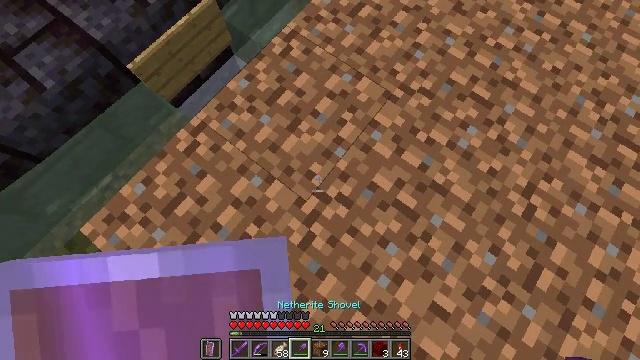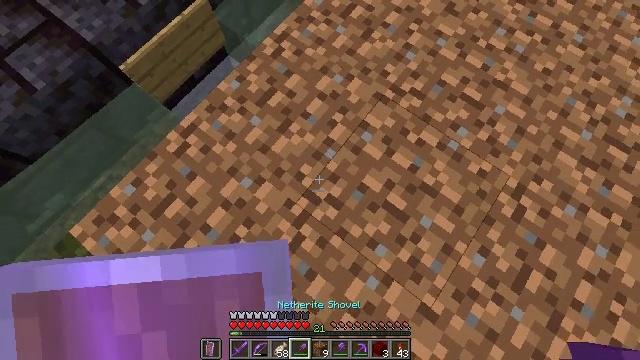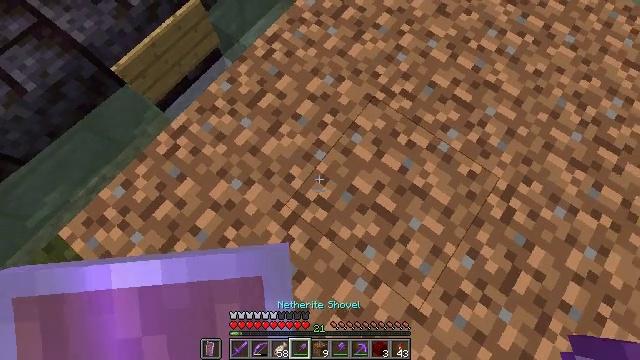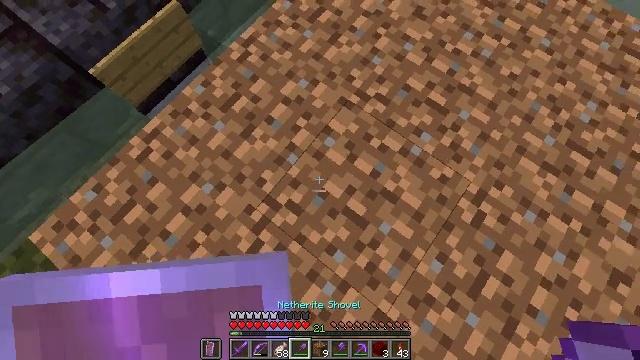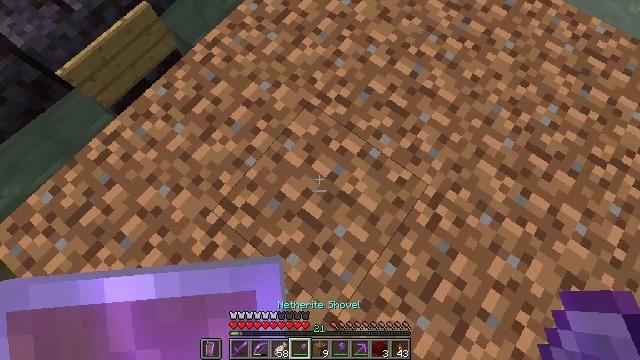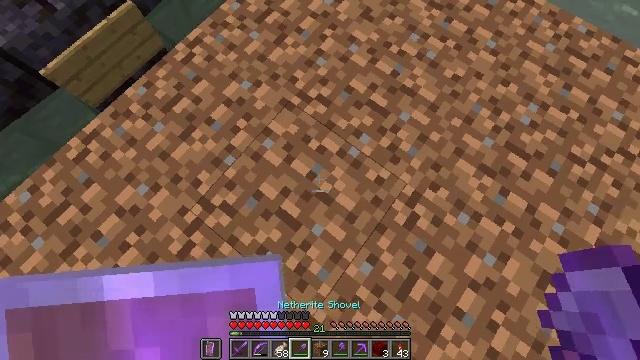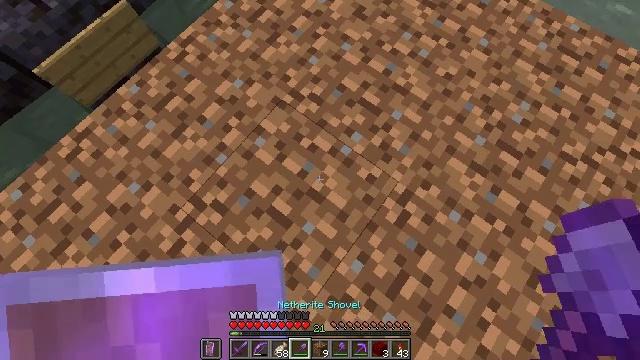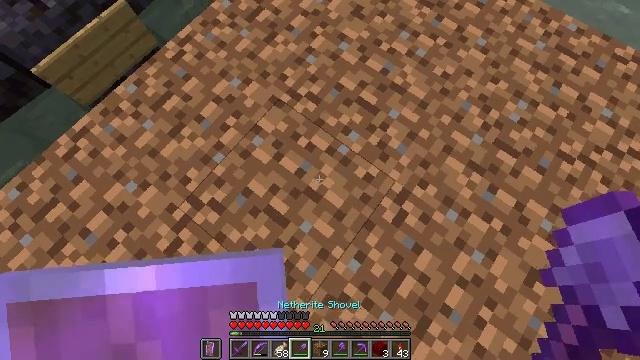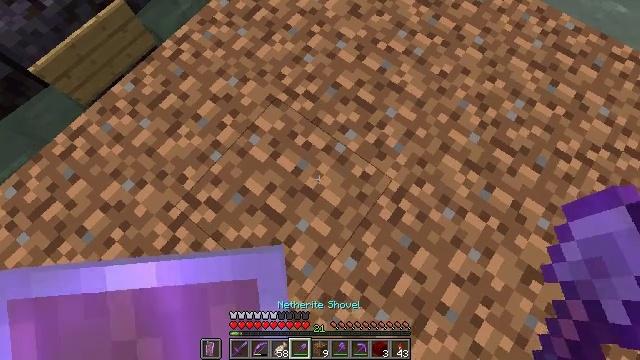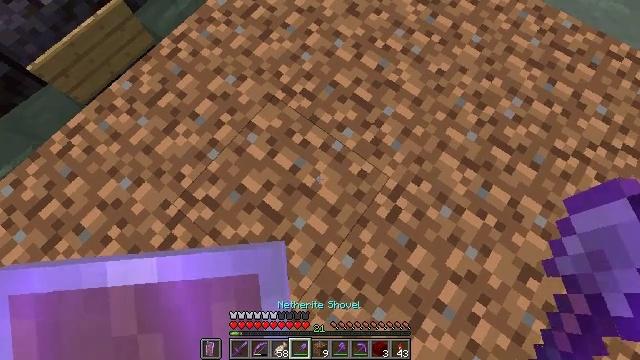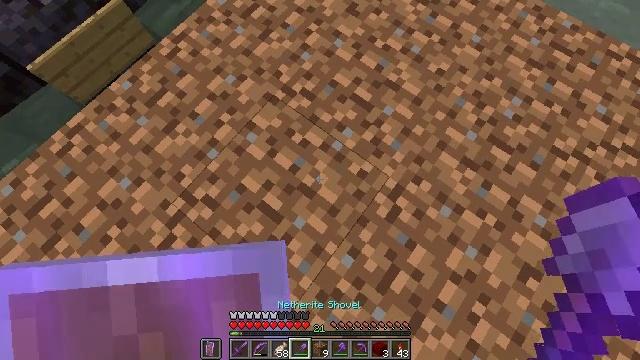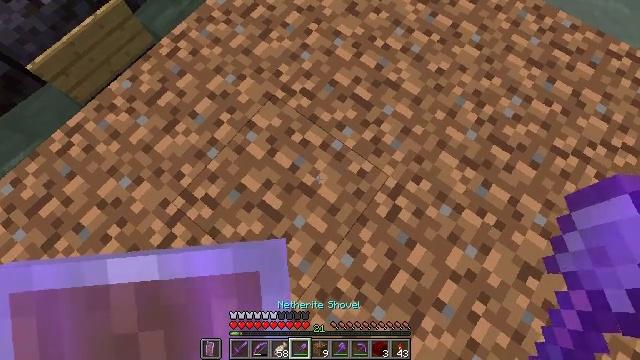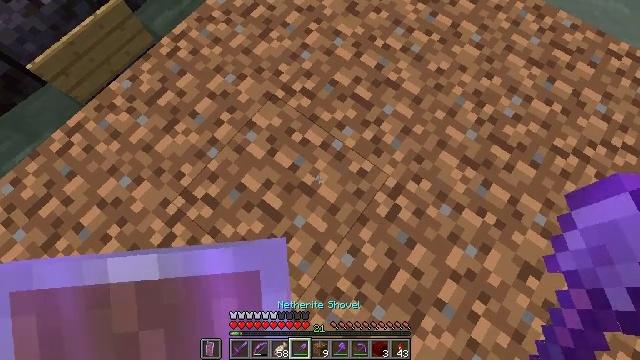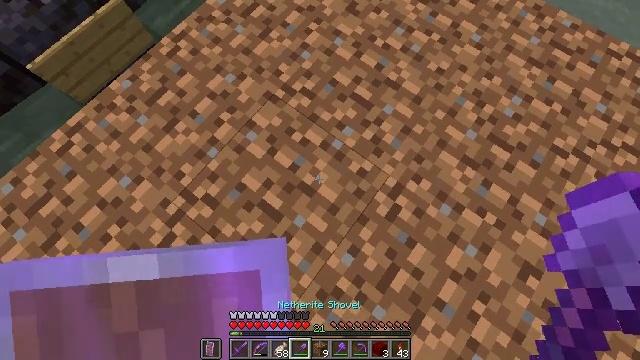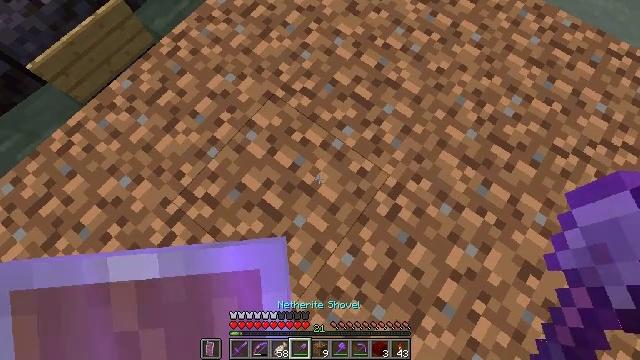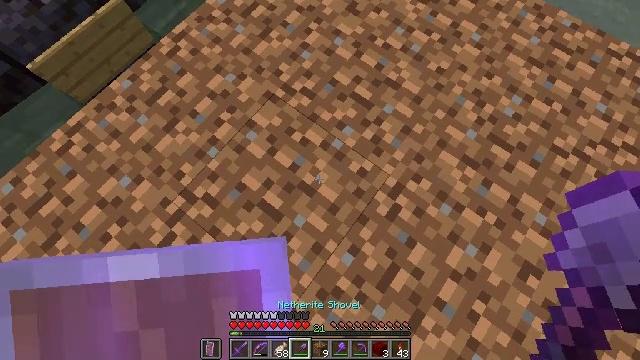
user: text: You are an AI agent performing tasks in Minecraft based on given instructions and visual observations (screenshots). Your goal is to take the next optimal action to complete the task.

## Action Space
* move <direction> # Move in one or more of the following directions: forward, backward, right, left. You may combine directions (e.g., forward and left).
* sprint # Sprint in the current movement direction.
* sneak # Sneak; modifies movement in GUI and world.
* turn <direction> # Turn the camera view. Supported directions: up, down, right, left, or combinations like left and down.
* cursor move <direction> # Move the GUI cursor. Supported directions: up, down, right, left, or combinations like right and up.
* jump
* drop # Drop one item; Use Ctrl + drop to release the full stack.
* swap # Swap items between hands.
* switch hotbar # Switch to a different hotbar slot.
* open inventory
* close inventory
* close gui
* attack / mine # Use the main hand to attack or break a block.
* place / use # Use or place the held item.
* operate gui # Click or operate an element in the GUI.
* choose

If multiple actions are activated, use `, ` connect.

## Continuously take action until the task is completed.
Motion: motion action
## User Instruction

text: Gather dirt.
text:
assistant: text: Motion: move right
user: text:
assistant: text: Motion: move right
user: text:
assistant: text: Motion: move right
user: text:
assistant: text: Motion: move right
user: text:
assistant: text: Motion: no_op
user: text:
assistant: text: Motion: no_op
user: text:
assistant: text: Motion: no_op
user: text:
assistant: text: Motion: no_op
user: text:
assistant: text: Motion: no_op
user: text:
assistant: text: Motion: no_op
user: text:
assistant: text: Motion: no_op
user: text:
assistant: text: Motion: no_op
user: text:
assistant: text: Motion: no_op
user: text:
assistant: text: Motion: no_op
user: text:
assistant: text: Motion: no_op
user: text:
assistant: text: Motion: no_op
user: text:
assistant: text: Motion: no_op
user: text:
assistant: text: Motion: no_op
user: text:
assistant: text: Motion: no_op
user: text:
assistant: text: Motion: no_op
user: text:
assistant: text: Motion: no_op
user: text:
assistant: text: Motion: no_op
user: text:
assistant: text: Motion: no_op
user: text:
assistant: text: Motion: turn down
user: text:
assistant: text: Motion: no_op
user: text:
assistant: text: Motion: no_op
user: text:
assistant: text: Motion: no_op
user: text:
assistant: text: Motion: no_op
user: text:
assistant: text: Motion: no_op
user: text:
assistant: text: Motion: no_op